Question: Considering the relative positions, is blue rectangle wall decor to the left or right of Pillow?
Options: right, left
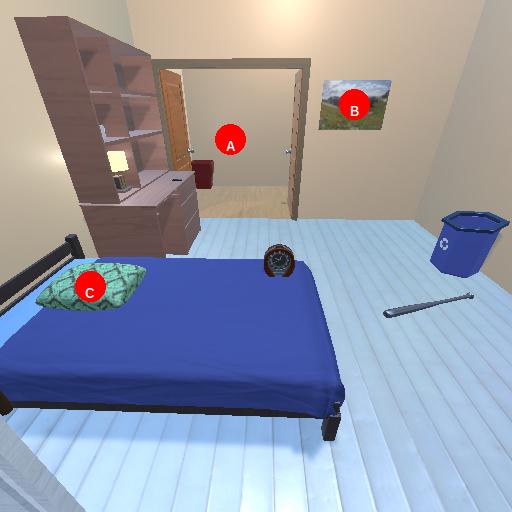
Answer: right